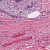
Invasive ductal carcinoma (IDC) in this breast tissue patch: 1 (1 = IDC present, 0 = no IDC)